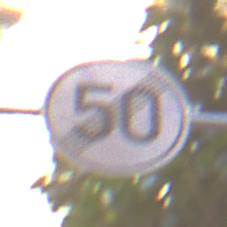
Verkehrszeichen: EndeGeschwindigkeit50
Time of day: MorningAfternoon
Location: Outdoor (Urban)
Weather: Clear
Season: NotSpecified
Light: Natural